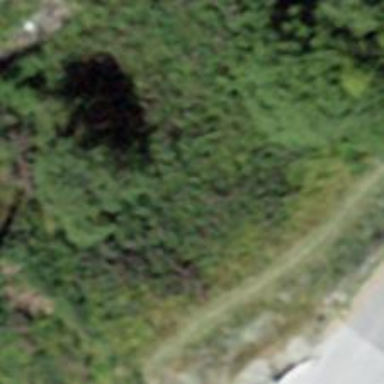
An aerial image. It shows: Retaining wall.